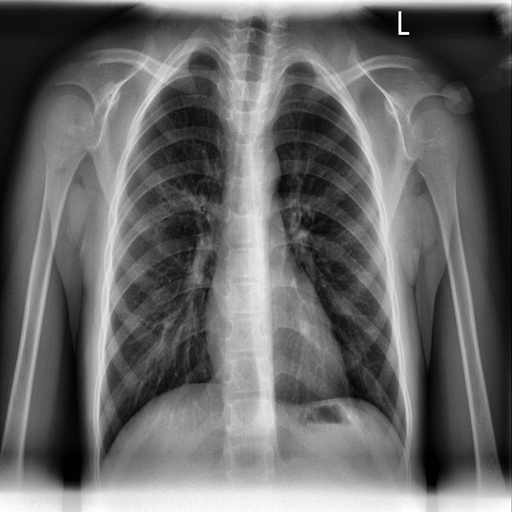
Finding: NORMAL